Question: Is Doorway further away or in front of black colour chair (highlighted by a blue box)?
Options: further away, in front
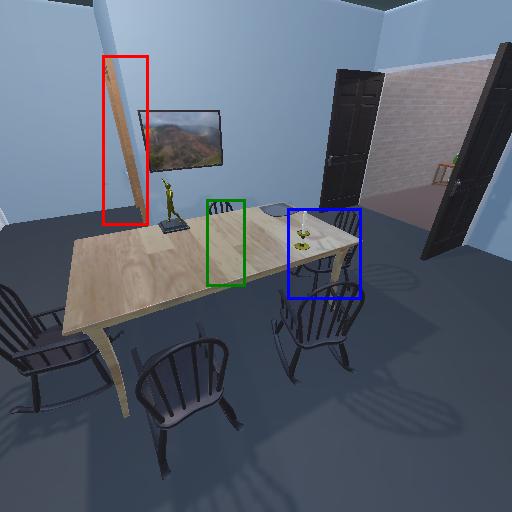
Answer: further away